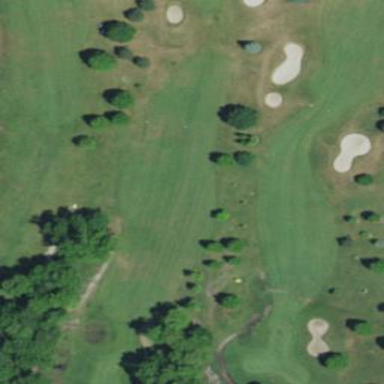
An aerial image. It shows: Scenic golf fairway.